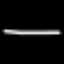
Label: line